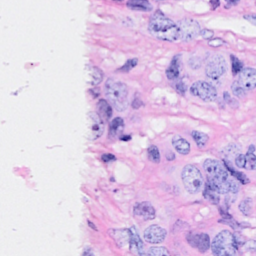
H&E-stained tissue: Breast